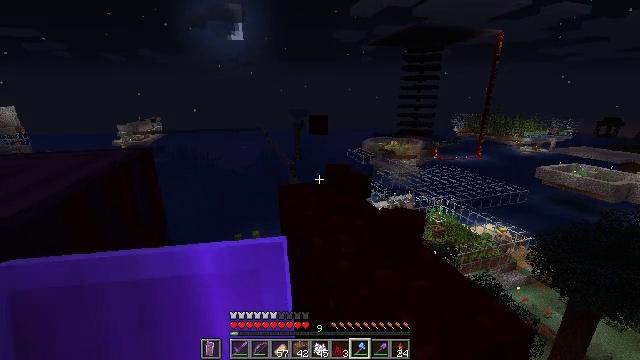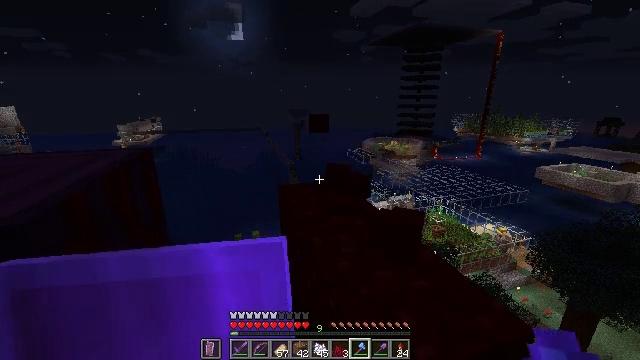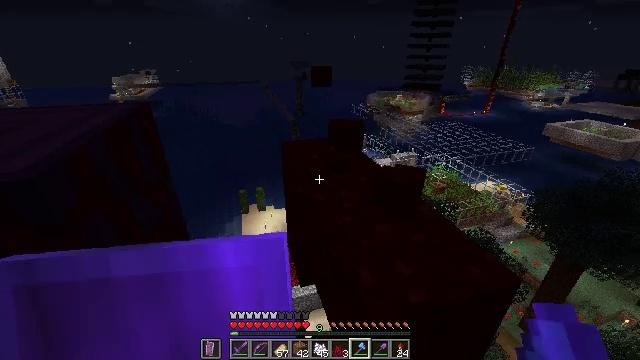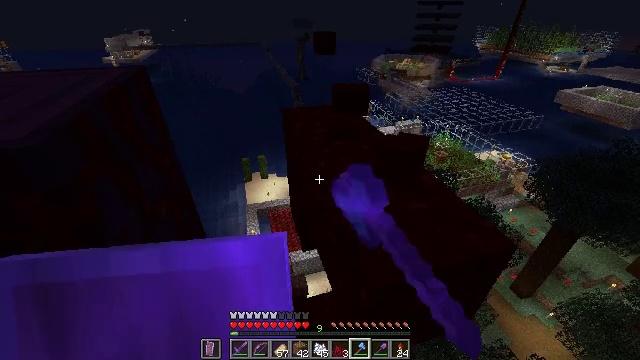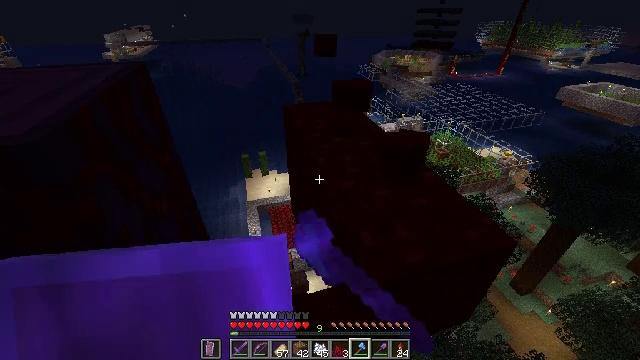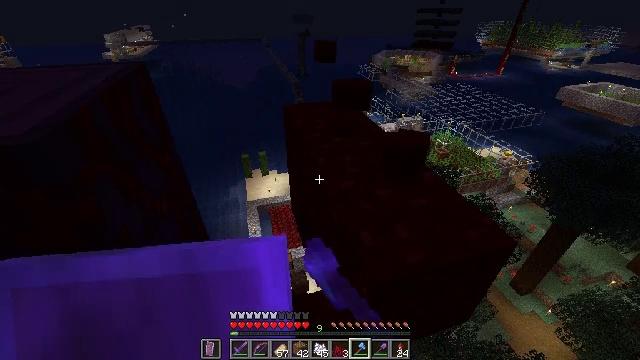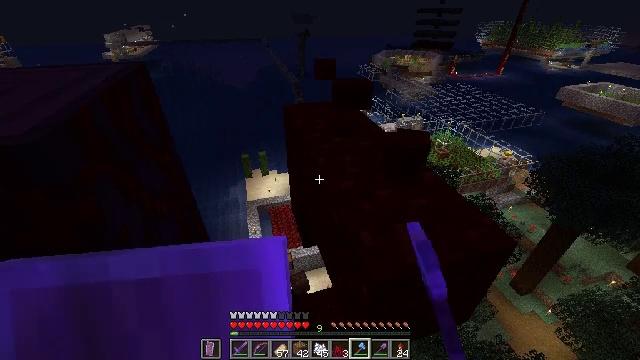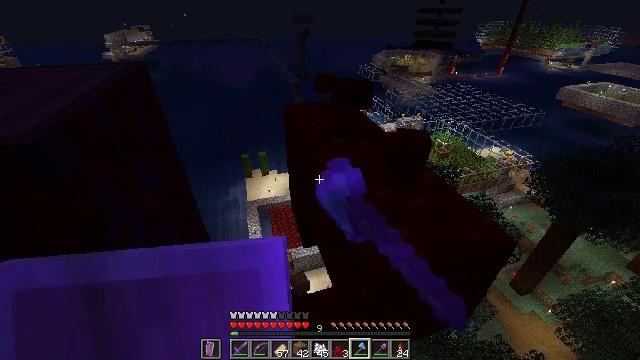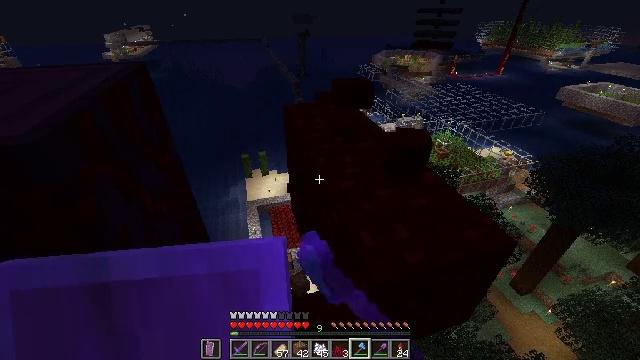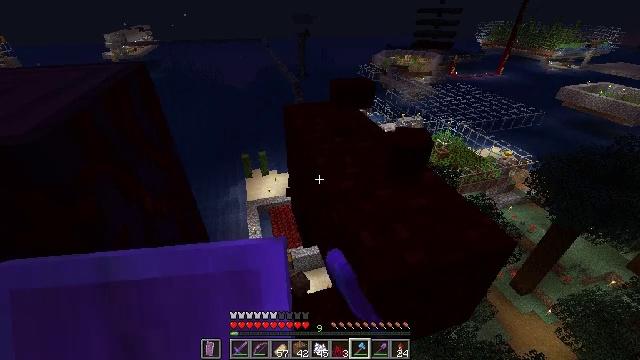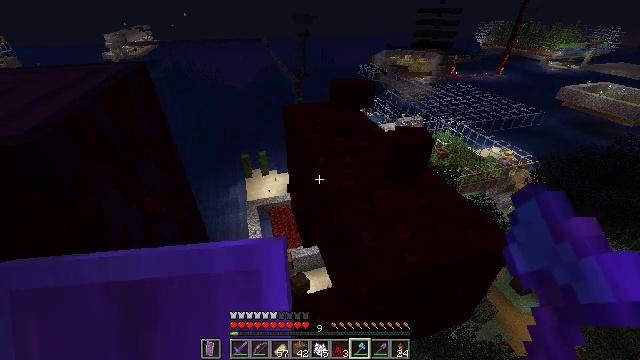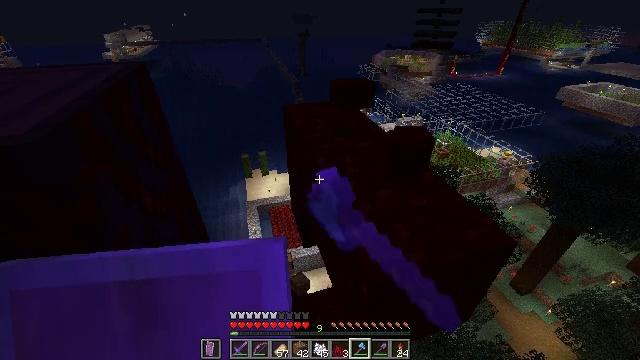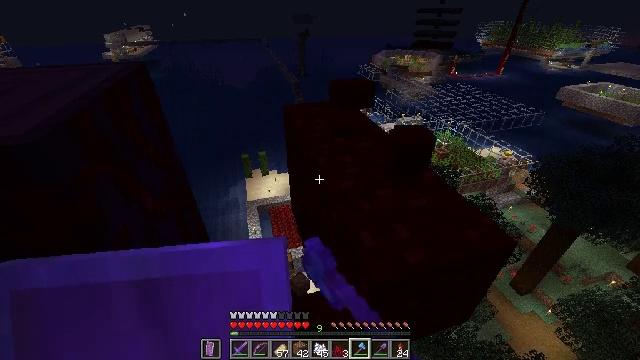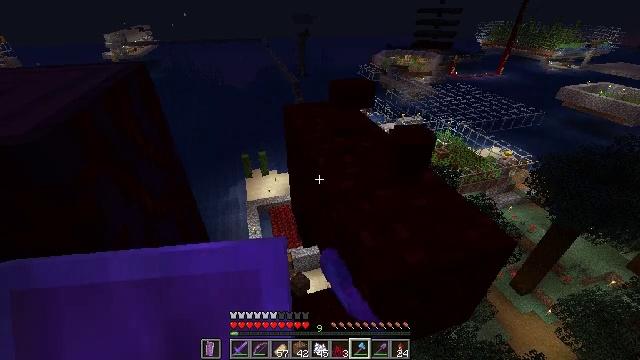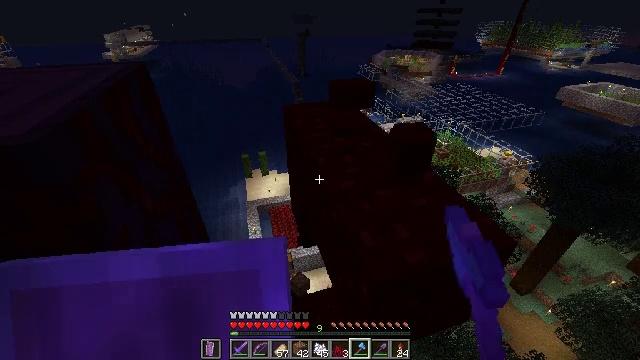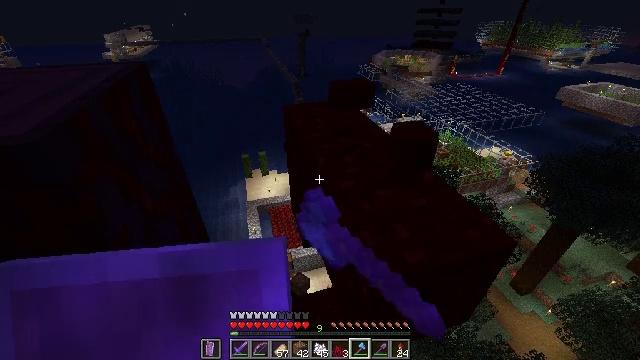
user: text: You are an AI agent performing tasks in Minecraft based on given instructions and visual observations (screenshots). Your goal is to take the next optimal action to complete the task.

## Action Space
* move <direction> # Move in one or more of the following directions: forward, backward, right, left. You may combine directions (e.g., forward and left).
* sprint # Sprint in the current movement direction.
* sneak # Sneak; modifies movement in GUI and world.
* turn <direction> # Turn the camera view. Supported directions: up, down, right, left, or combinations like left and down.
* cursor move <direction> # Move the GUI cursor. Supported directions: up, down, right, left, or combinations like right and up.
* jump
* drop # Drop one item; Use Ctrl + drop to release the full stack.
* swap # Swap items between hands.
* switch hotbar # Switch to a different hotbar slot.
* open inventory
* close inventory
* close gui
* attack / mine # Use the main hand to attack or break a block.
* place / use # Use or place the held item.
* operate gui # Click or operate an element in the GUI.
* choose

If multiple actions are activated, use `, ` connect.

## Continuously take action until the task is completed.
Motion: motion action
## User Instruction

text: Mine the nether wart block in the Nether.
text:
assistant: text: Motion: sneak, attack / mine
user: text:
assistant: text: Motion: sneak, turn down, attack / mine
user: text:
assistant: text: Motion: sneak, turn down, attack / mine
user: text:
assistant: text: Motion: sneak, attack / mine
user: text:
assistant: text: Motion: sneak, attack / mine
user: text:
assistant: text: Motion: sneak, attack / mine
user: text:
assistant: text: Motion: sneak, attack / mine
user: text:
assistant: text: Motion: sneak, attack / mine
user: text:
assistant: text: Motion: sneak, attack / mine
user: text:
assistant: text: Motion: sneak, attack / mine
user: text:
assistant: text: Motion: sneak, attack / mine
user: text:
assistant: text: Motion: sneak, attack / mine
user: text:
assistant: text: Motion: sneak, attack / mine
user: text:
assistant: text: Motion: sneak, attack / mine
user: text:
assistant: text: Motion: sneak, attack / mine
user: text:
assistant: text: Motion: sneak, attack / mine
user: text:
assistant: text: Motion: sneak, attack / mine
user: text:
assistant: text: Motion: sneak, attack / mine
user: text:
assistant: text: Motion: sneak, attack / mine
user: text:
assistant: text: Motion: sneak, attack / mine
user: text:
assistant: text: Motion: sneak, attack / mine
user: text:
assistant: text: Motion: sneak, attack / mine
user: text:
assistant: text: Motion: sneak, attack / mine
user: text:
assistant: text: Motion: sneak, attack / mine
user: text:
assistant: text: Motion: sneak, attack / mine
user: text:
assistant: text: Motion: sneak, attack / mine
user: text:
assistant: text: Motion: sneak, attack / mine
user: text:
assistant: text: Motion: sneak, attack / mine
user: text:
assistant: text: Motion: sneak, attack / mine
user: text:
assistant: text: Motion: sneak, attack / mine